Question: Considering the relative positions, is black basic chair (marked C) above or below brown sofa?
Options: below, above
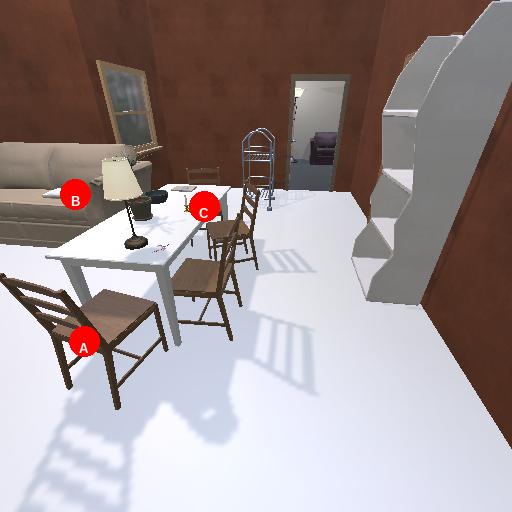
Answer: below